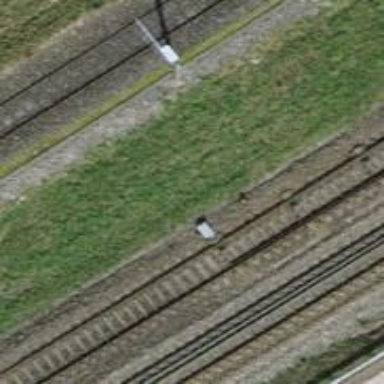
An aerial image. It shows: Railway switch.